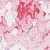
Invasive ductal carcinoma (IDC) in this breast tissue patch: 0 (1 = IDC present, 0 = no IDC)